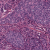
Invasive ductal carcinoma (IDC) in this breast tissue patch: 1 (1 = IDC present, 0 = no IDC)